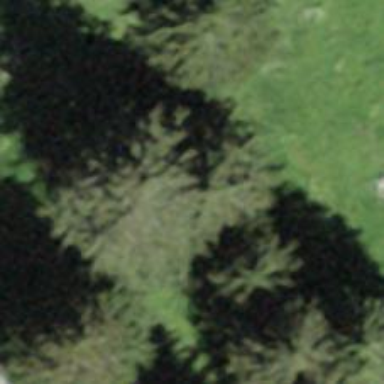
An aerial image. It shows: Needle-leaved tree in natural setting.